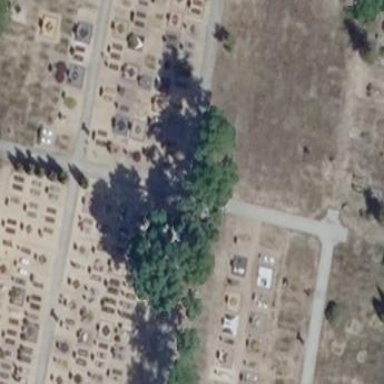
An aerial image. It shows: Cemetery.